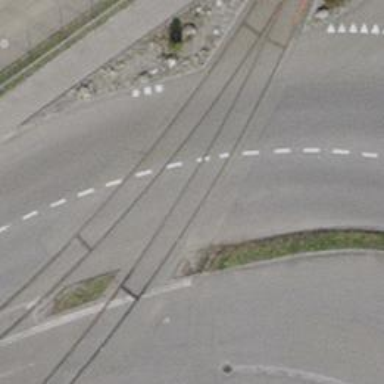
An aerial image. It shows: Single-track spur railway line.